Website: bh-photo
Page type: address-validator
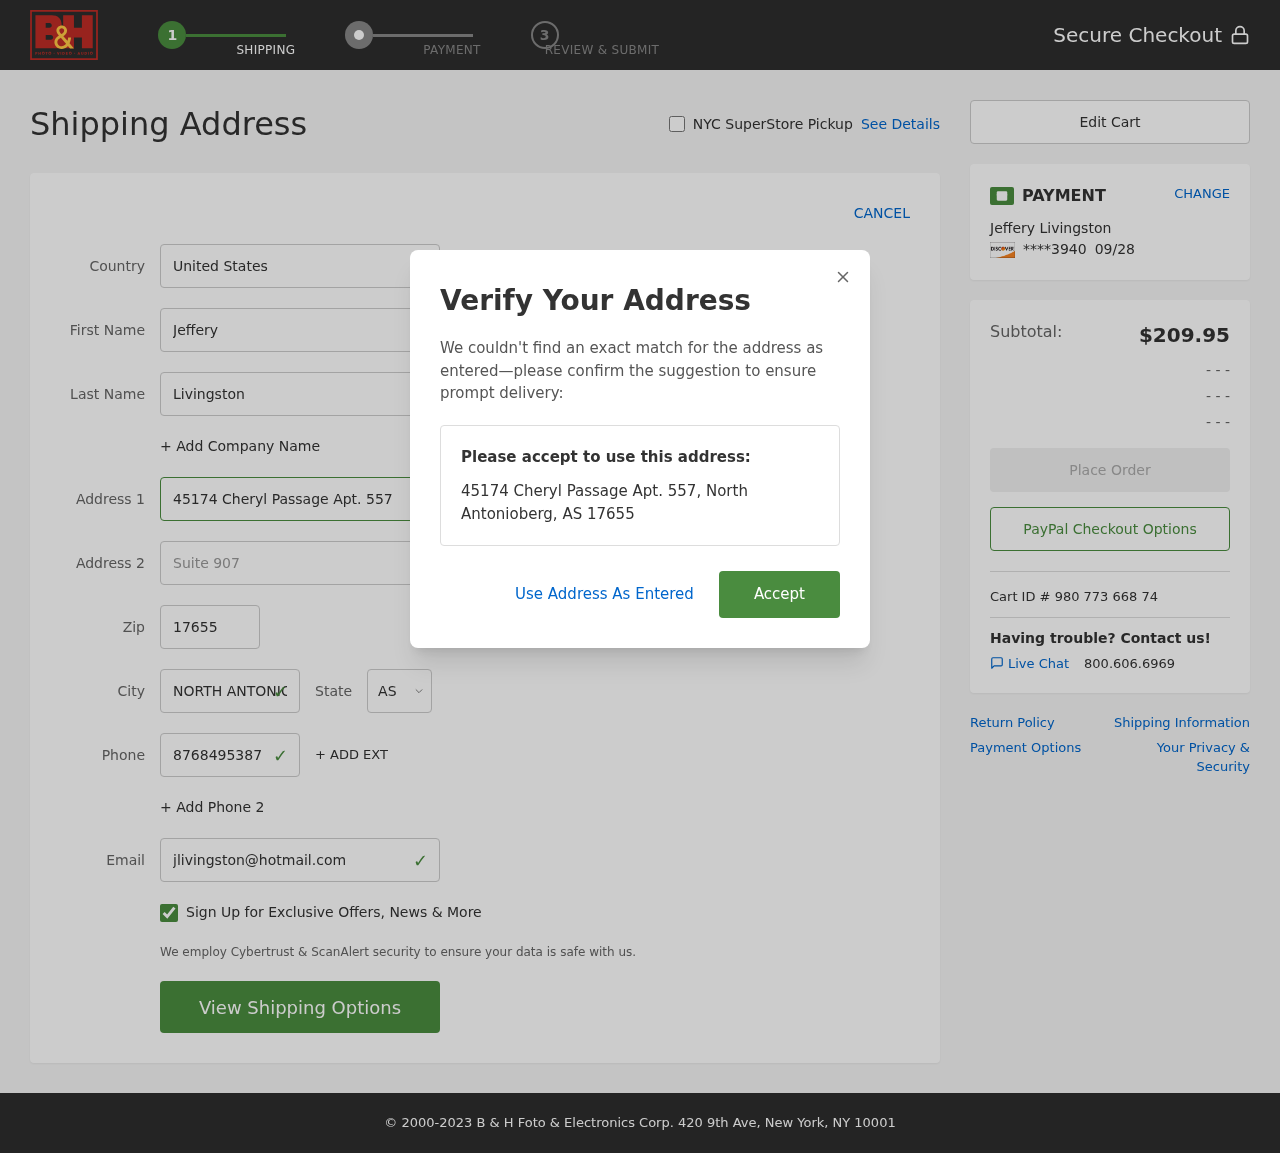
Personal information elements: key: PII_CARD_EXPIRY
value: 09/28
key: PII_CARD_LAST4
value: ****3940
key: PII_CITY
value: North Antonioberg
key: PII_COUNTRY
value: United States
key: PII_EMAIL
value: jlivingston@hotmail.com
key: PII_FIRSTNAME
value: Jeffery
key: PII_FULLNAME
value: Jeffery Livingston
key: PII_LASTNAME
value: Livingston
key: PII_PHONE
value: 8768495387
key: PII_POSTCODE
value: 17655
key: PII_STATE_ABBR
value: AS
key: PII_STREET
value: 45174 Cheryl Passage Apt. 557
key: PII_STREET2
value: Suite 907
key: PII_CITY_STATE_ZIP
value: North Antonioberg, AS 17655
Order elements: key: ORDER_SUBTOTAL
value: $209.95
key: ORDER_ID
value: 980 773 668 74